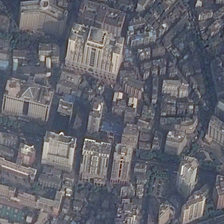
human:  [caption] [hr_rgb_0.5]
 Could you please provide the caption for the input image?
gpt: plenty of skyscrapers blend with common houses in this commercial area .

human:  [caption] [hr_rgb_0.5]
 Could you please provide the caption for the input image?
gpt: the commercial scatters in the residential of flats .

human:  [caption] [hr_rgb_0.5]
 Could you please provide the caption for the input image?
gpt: we can see office buildings of different shapes  departments and a school in the blocks .

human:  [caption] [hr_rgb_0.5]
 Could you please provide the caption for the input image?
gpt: the commercial scatters in the residential of flats .

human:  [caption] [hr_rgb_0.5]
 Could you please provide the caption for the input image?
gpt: many commercial tall buildings are in a commercial area .